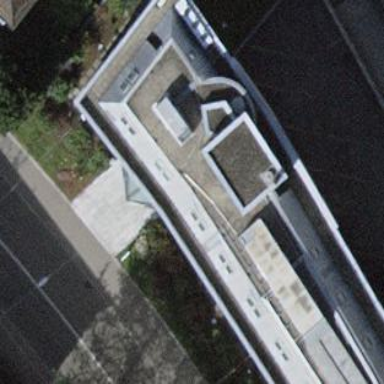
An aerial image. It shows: Flat-roofed commercial building.